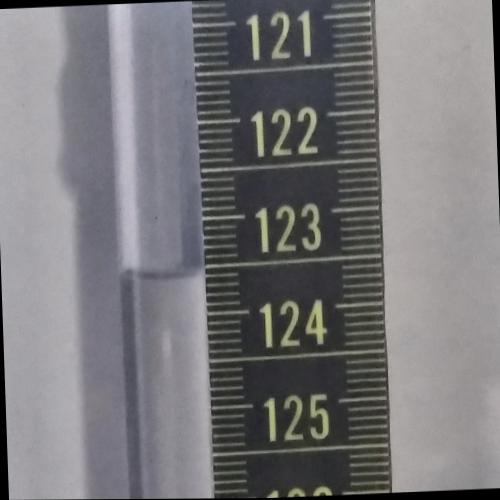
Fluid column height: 123.6 cm